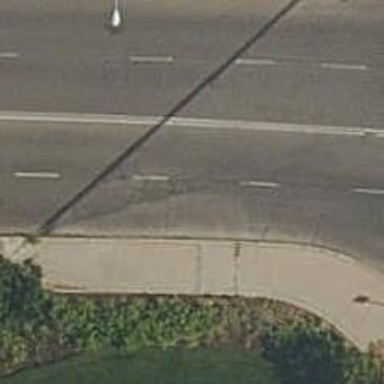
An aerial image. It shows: Tertiary road with bridge.